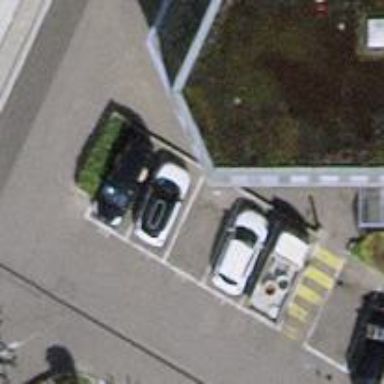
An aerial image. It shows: Car-sharing service available at this location.